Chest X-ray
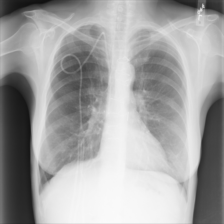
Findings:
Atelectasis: negative
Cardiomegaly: negative
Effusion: negative
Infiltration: negative
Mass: negative
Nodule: negative
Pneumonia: negative
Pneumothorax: negative
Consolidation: negative
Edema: negative
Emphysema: negative
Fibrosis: negative
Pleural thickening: negative
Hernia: negative